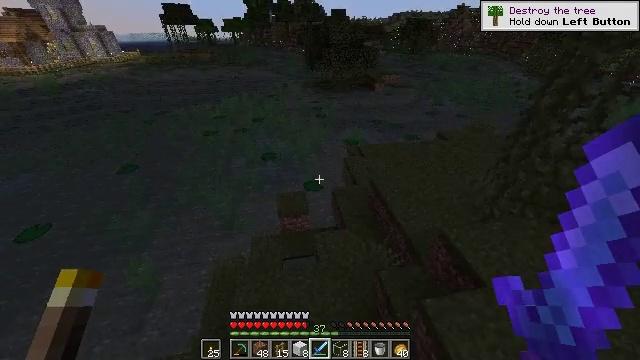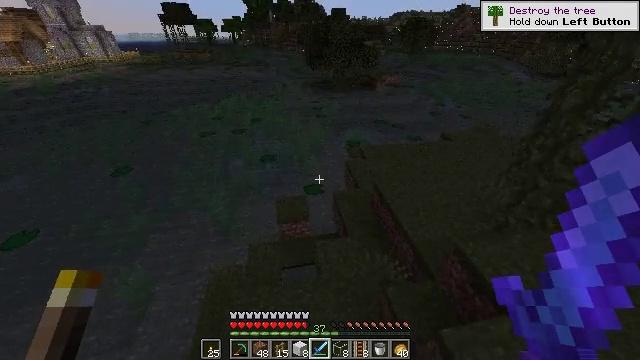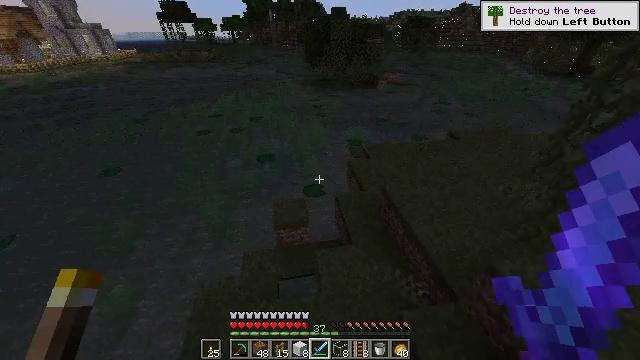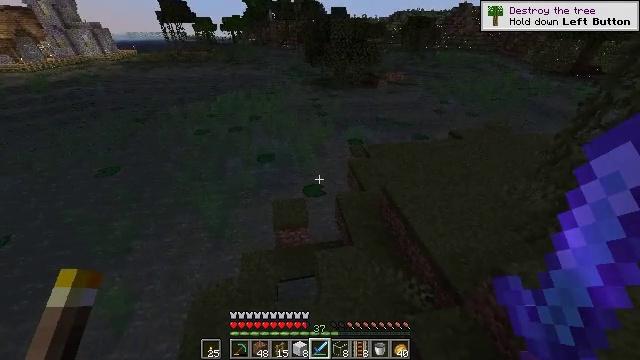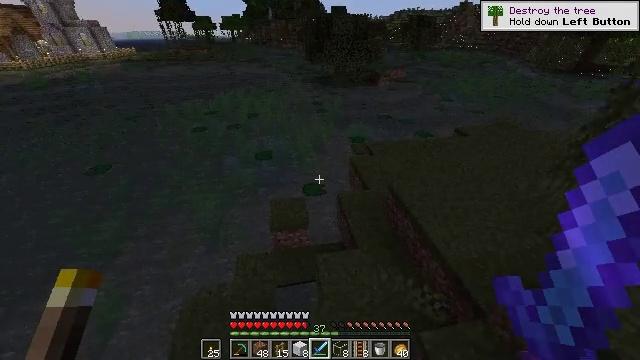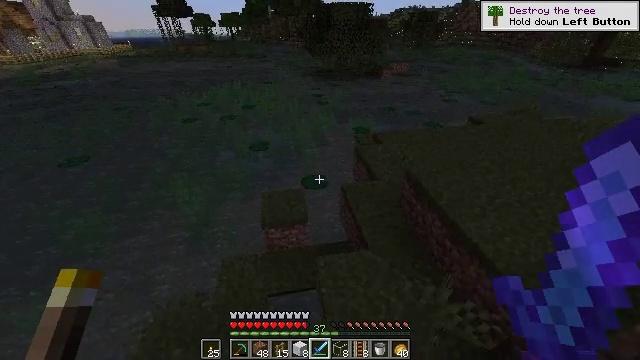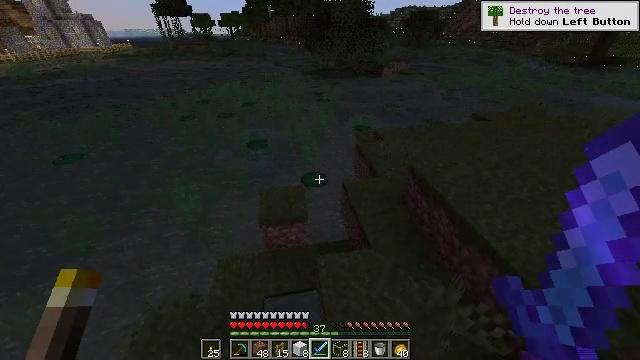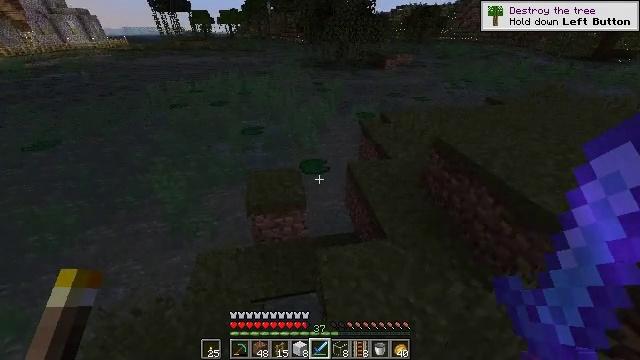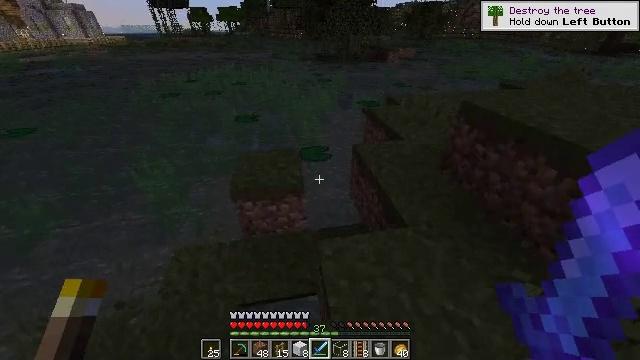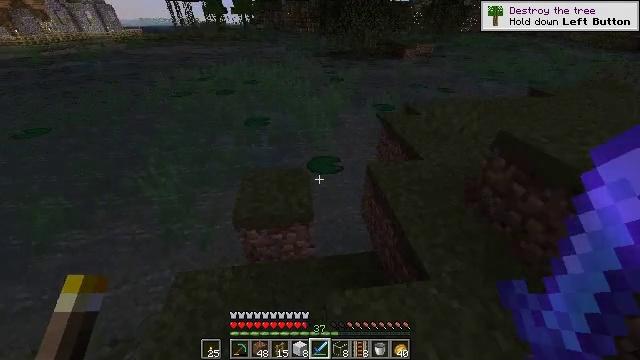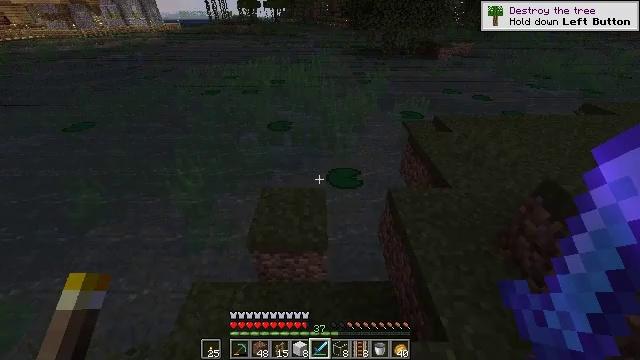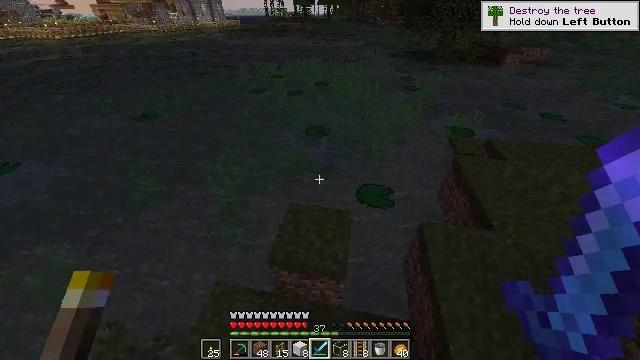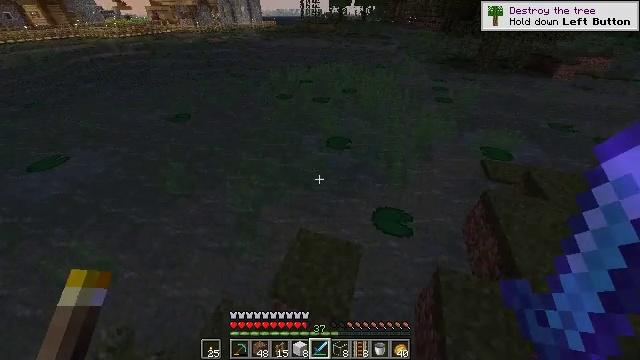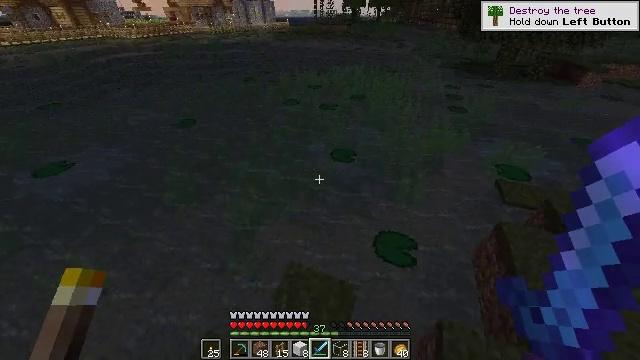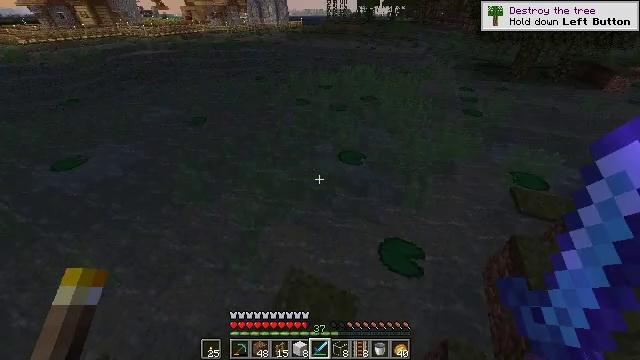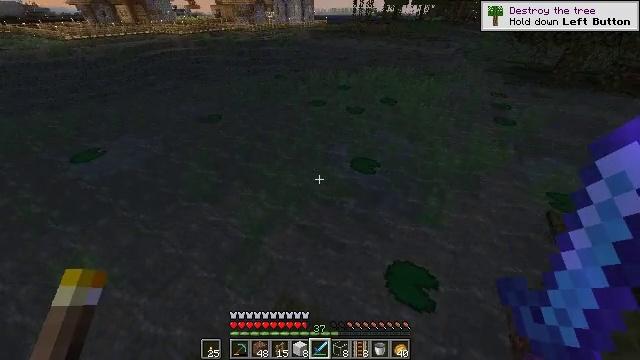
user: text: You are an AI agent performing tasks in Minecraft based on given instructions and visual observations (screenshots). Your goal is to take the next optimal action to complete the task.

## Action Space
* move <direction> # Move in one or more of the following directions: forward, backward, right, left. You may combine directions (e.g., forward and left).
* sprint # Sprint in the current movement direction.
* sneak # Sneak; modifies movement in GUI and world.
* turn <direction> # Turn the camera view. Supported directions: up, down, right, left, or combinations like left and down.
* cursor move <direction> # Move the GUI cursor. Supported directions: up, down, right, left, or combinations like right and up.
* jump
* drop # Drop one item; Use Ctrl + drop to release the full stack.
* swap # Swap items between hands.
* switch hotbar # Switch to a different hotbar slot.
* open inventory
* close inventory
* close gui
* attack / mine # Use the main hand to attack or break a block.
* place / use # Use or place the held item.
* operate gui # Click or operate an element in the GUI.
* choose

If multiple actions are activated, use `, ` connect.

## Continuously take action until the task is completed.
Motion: motion action
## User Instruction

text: Gather the oak fence pieces.
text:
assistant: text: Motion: move forward, jump
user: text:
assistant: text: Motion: move forward, jump
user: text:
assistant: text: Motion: move forward, jump
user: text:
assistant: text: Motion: move forward, jump
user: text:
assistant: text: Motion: move forward, jump
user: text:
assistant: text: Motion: move forward, jump
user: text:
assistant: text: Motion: move forward, jump
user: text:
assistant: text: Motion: move forward, jump
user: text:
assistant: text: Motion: move forward, sprint, turn left and down, jump
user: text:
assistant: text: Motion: move forward, sprint, turn left and down, jump
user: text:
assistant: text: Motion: move forward, sprint, turn left, jump
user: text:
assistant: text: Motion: move forward, sprint, turn left, jump
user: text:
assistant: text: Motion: move forward, turn left, jump
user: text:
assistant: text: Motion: move forward, turn left, jump
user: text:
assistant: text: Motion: move forward, turn left, jump
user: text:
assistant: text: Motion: move forward, turn left, jump
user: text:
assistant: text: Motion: move forward, turn left, jump
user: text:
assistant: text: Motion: move forward, turn left, jump
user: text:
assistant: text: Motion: move forward, turn left, jump
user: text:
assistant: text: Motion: move forward, jump
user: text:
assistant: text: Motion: move forward, sprint, jump
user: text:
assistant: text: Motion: move forward, sprint, jump
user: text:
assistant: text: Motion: move forward, sprint, jump
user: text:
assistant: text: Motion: move forward, jump
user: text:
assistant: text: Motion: move forward, turn right and up, jump
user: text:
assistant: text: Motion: move forward, turn right and up, jump
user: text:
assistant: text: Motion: move forward, turn right and up, jump
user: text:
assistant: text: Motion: move forward, turn right and up, jump
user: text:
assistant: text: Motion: move forward, turn up, jump
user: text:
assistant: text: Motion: move forward, turn left and up, jump